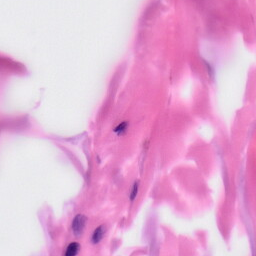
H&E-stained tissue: Skin